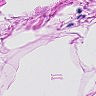
Metastatic tissue present: no